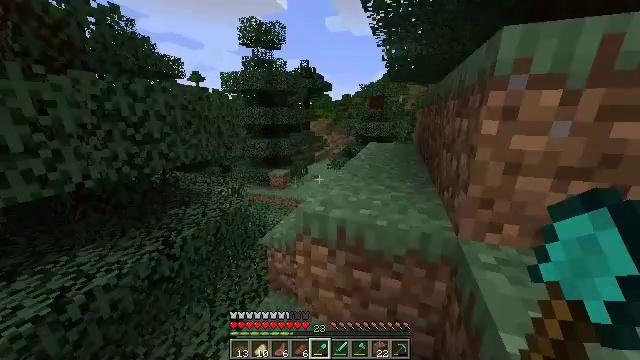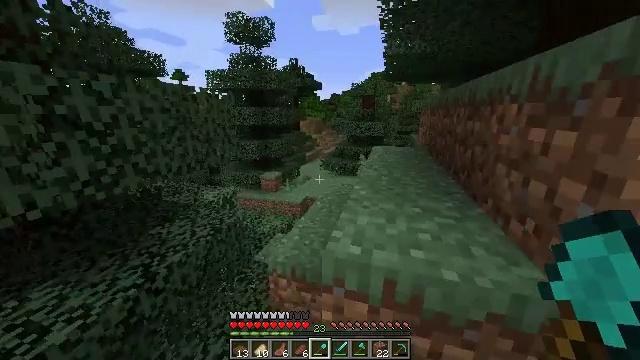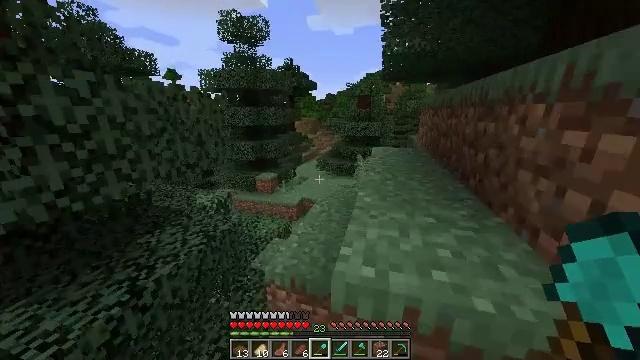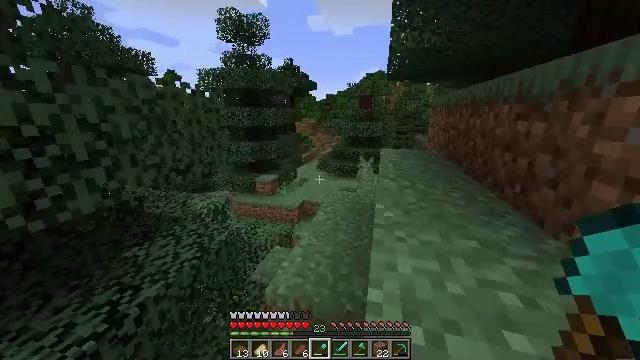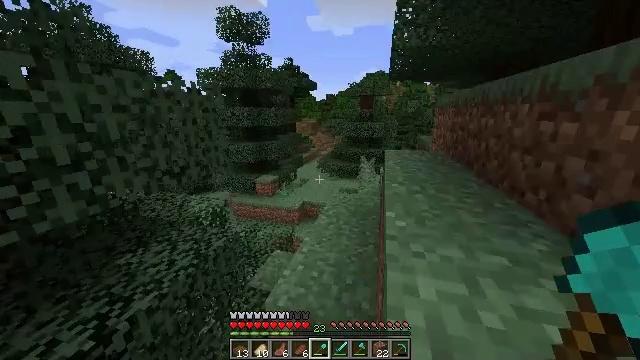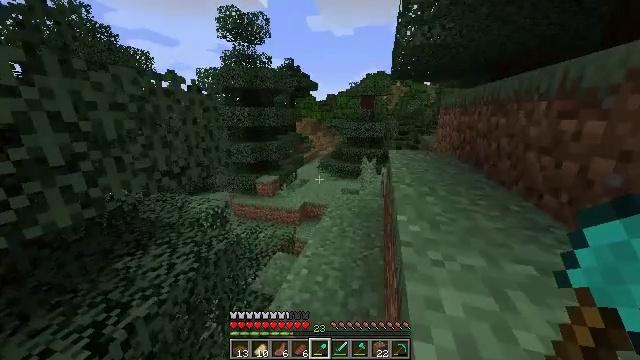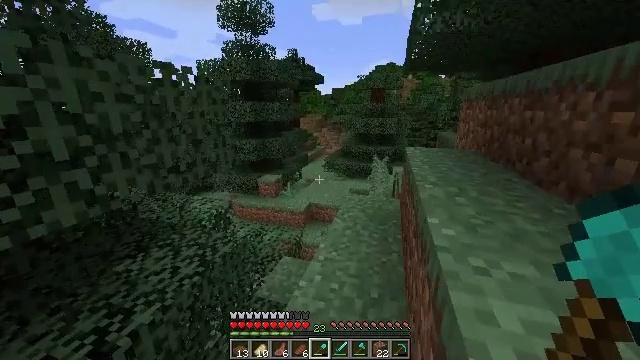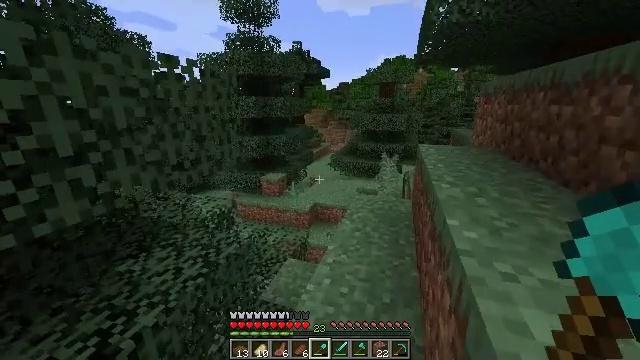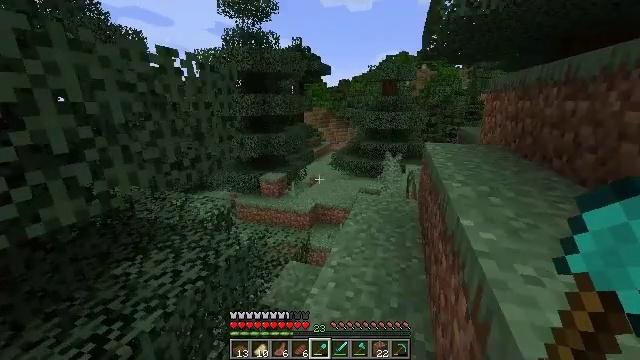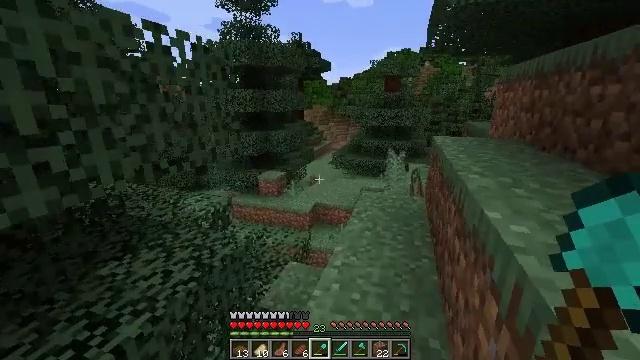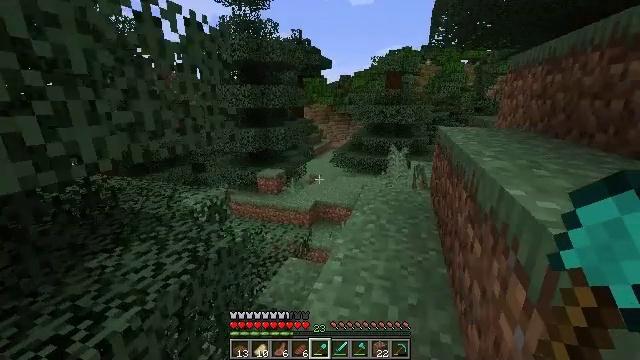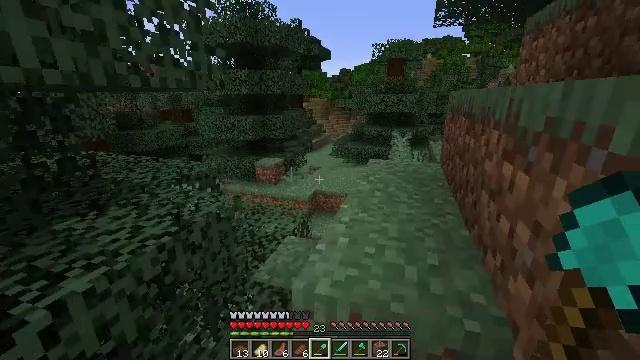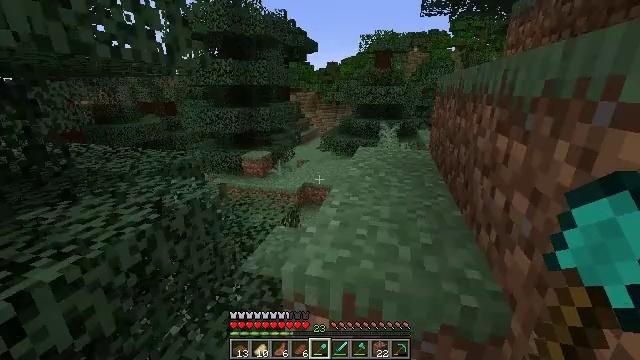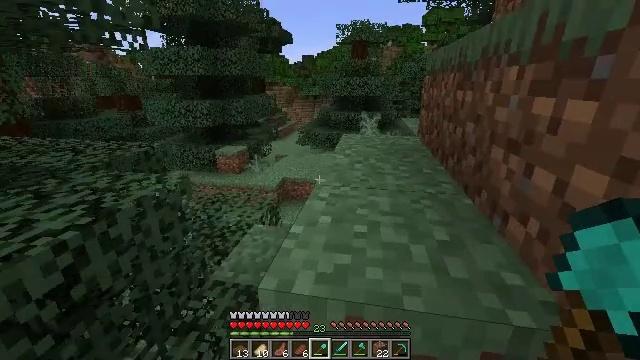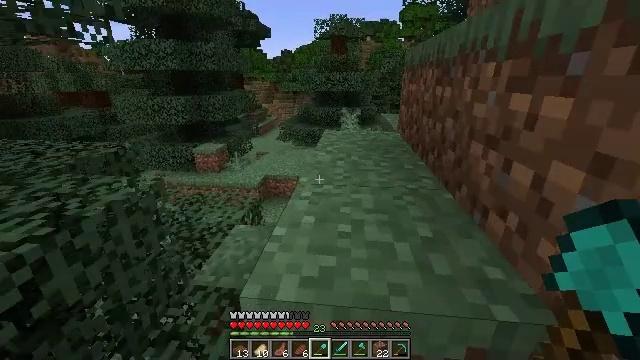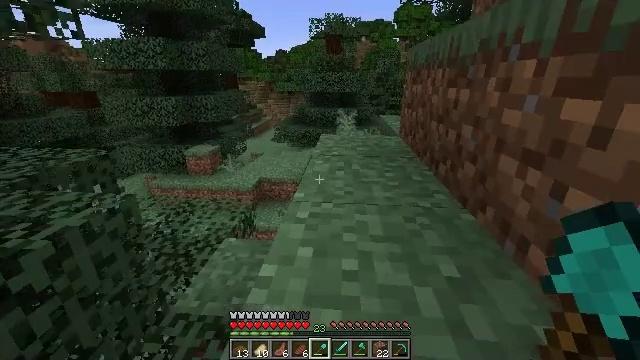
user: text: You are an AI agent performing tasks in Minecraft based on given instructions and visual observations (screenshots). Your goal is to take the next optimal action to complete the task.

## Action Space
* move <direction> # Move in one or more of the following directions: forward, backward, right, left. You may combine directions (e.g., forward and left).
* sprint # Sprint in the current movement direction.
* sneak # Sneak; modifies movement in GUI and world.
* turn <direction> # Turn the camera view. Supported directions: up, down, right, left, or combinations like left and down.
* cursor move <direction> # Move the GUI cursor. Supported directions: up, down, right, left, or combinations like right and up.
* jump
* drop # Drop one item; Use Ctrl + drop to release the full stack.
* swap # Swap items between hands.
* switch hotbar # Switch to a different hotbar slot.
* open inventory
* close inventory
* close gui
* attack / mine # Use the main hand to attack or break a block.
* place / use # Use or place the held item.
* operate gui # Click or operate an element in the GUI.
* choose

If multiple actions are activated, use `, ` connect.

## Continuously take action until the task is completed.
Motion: motion action
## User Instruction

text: Kill mobs.
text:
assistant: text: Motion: move forward, turn right
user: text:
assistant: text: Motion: move forward, turn right
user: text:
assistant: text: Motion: move forward
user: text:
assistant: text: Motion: move forward
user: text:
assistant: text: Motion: move forward
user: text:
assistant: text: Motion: move forward, turn left
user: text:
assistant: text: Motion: move forward, turn left
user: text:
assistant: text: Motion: move forward
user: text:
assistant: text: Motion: move forward
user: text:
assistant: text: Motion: move forward
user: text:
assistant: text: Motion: move forward
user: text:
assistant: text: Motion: move forward, turn right and down
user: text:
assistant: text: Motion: move forward, turn right
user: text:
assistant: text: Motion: move forward, turn right
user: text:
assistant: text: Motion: move forward, turn right
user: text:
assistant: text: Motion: move forward
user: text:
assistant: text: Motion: move forward
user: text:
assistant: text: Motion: move forward
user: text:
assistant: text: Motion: move forward
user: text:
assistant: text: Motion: move forward
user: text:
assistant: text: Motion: move forward
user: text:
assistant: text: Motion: move forward
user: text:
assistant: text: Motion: move forward, jump
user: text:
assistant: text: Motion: move forward, turn right, jump
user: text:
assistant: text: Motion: move forward, turn right, jump
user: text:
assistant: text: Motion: move forward, turn right, jump
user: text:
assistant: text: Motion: move forward, jump
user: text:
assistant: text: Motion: move forward, jump
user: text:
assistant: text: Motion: move forward, jump
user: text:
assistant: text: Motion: move forward, jump